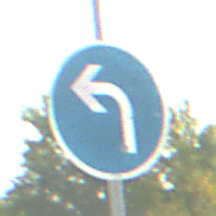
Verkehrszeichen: VorgeschriebeneFahrtrichtungLinks
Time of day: MorningAfternoon
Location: Outdoor (RoadRail)
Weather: PartlyCloudy
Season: NotSpecified
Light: Natural